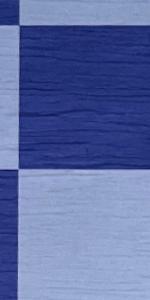
Label: Empty